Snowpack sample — Buffalo Mountain, Silverthorne, Colorado, USA (2/22/26, 2:02 PM MST)
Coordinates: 39.622, -106.113
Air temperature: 33 °F
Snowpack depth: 63 cm
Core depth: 20 cm
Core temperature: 24.8 °F
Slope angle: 11°, slope face: 116°
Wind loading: low
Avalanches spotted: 0
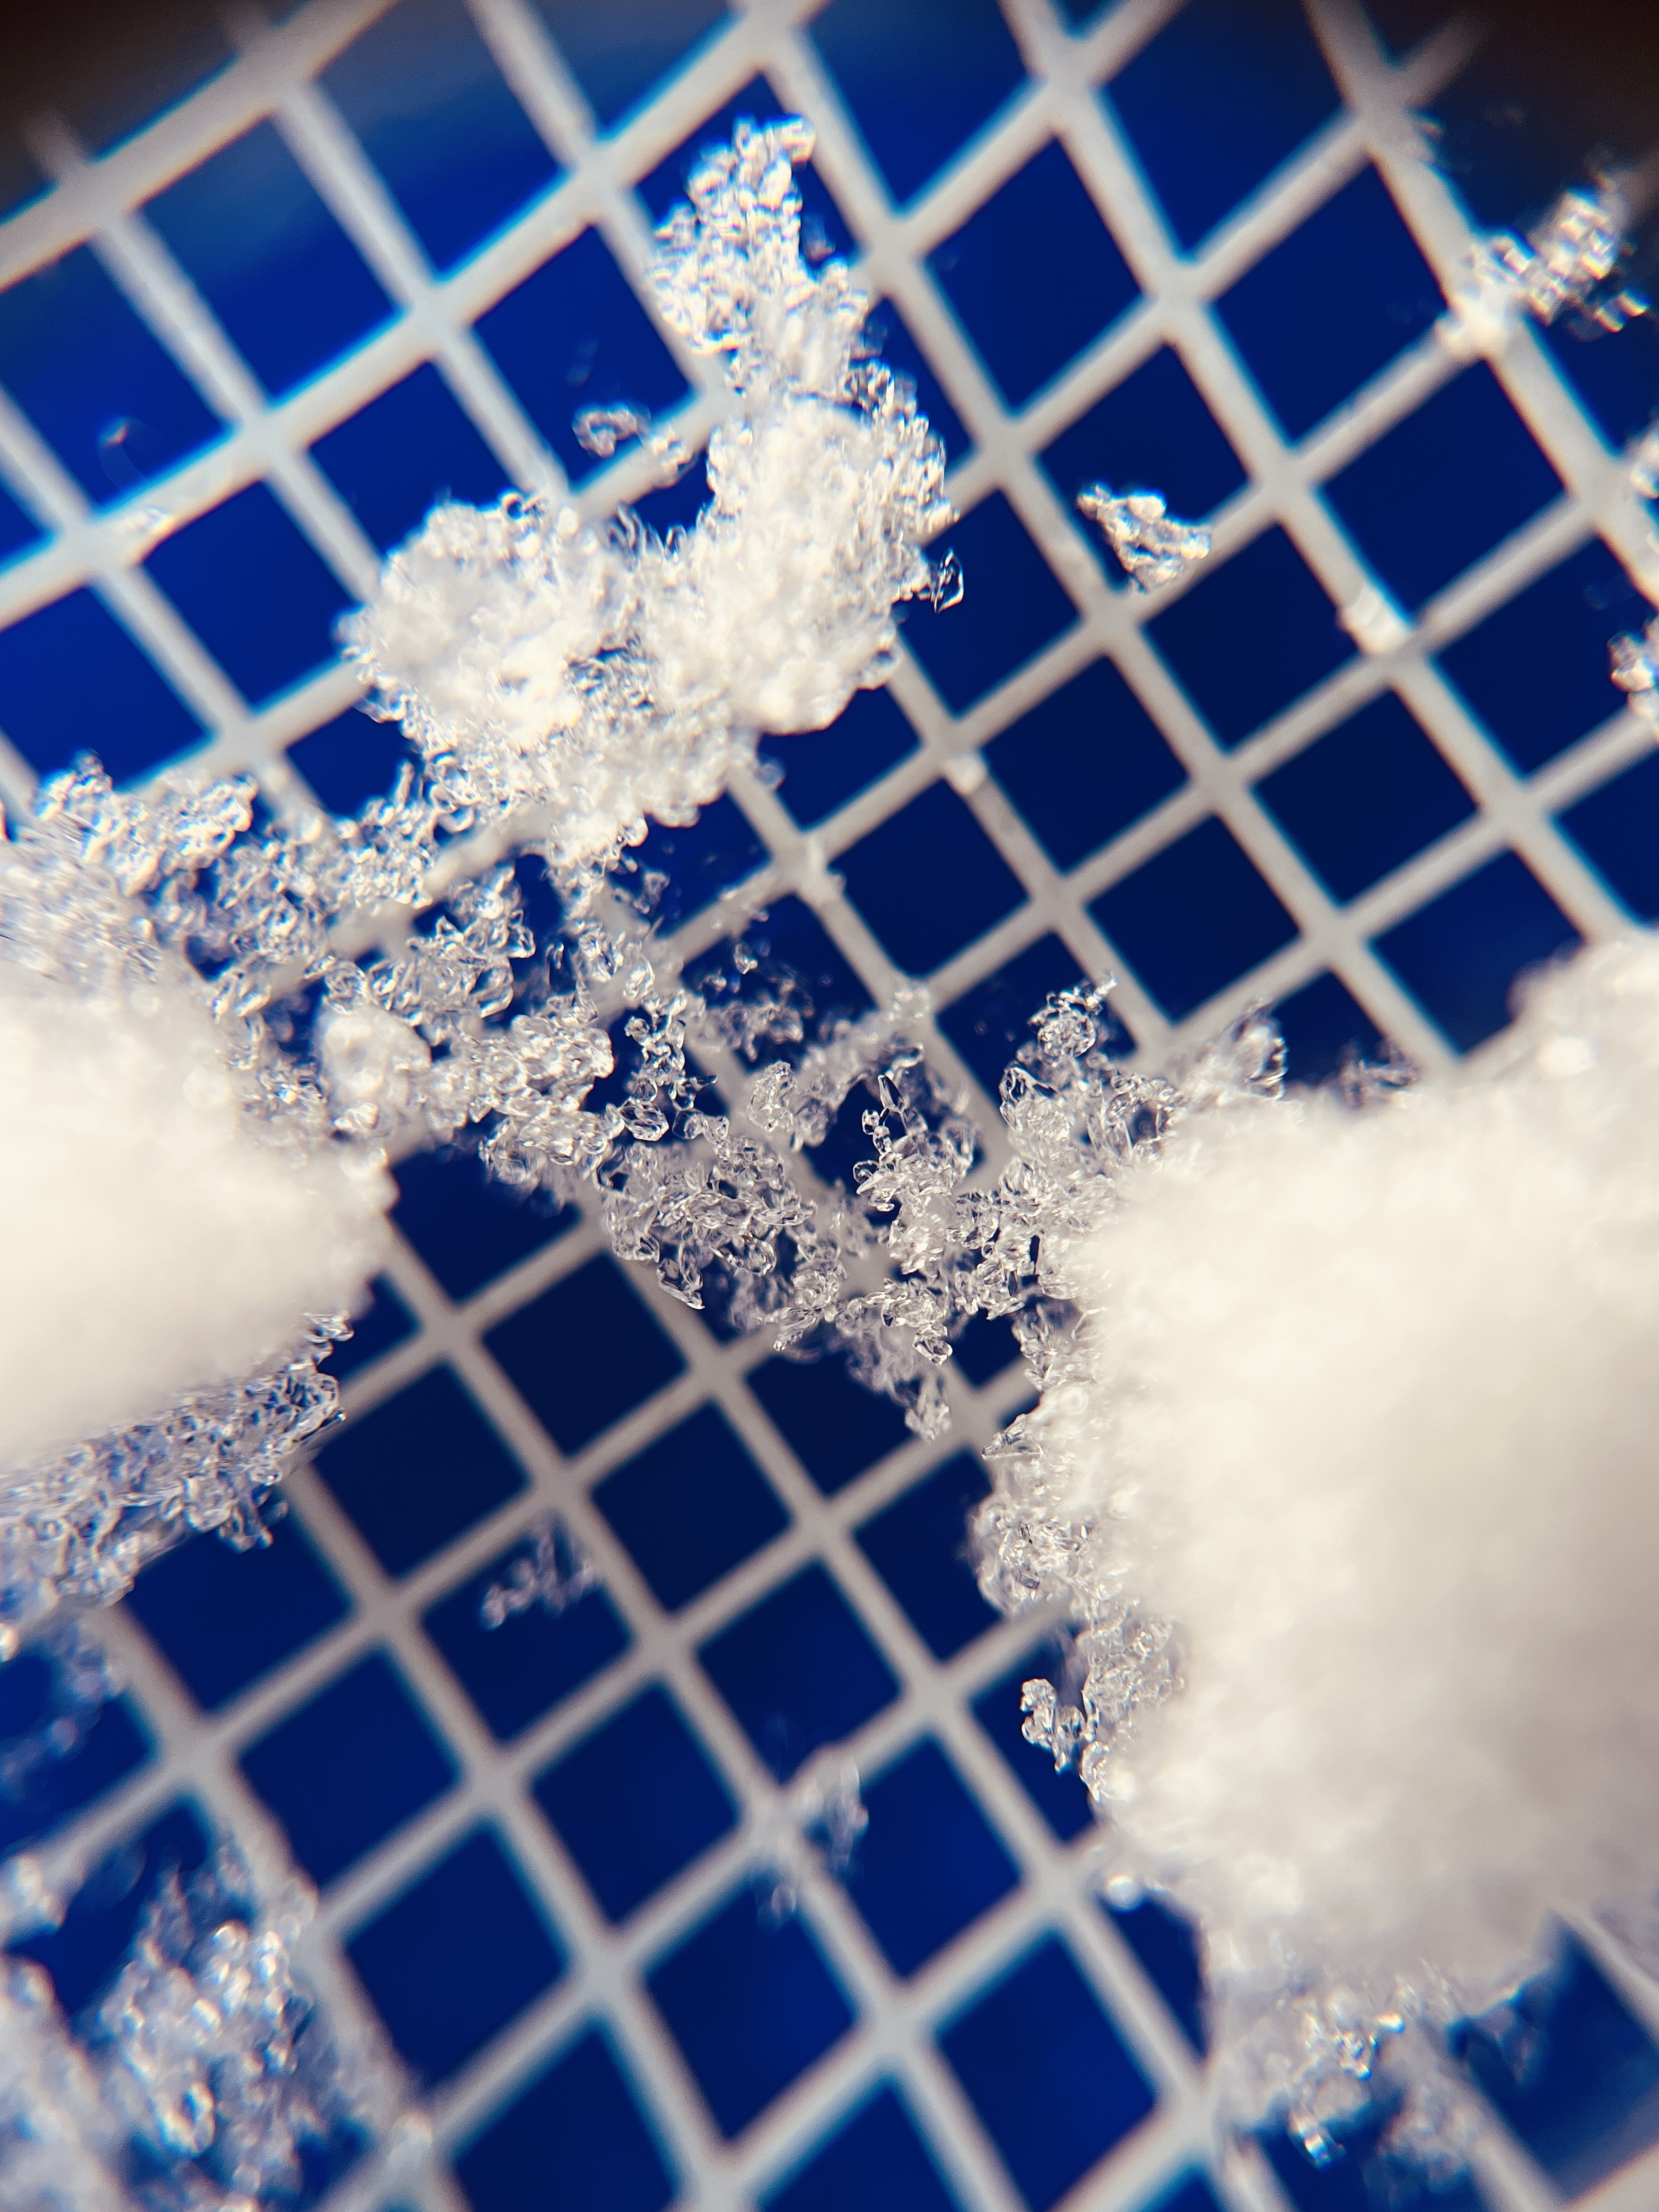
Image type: magnified_profile
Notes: In a firebreak similar to site 1, minimal wind loading with no spotted avalanches (not many faces in view though)